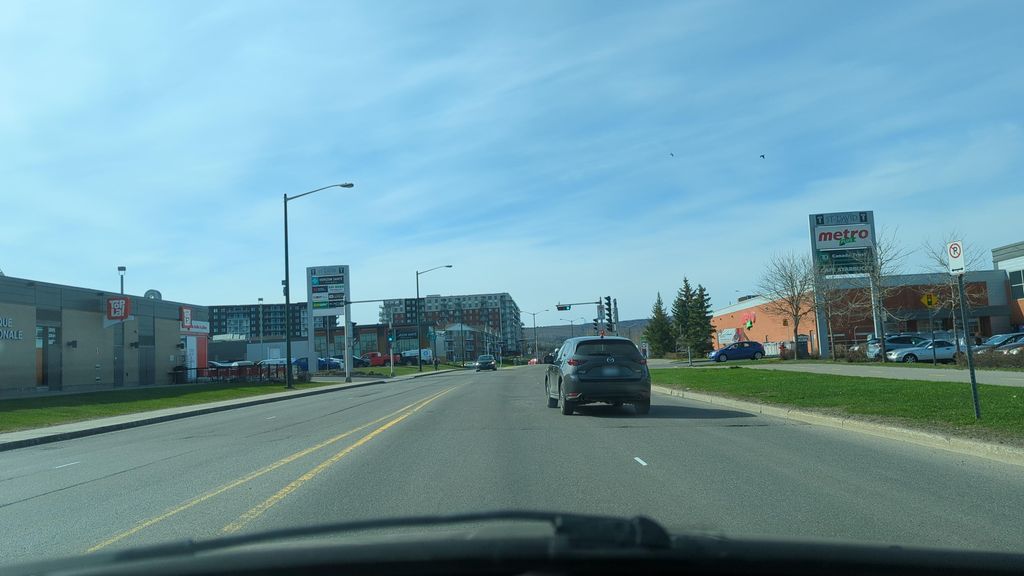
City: quebec_city